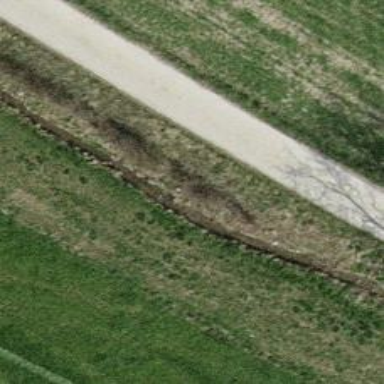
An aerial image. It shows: Well-maintained track road with grade 1 tracktype.